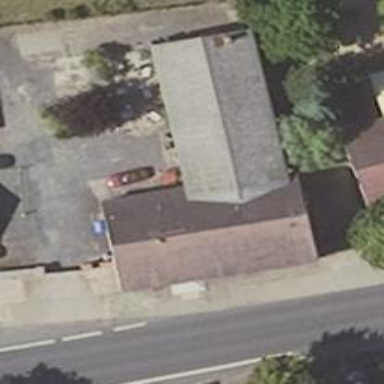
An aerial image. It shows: Restaurant.